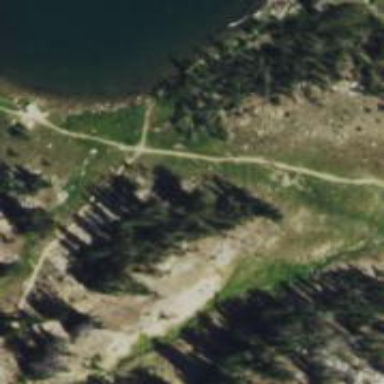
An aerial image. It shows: Trail path.